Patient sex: M
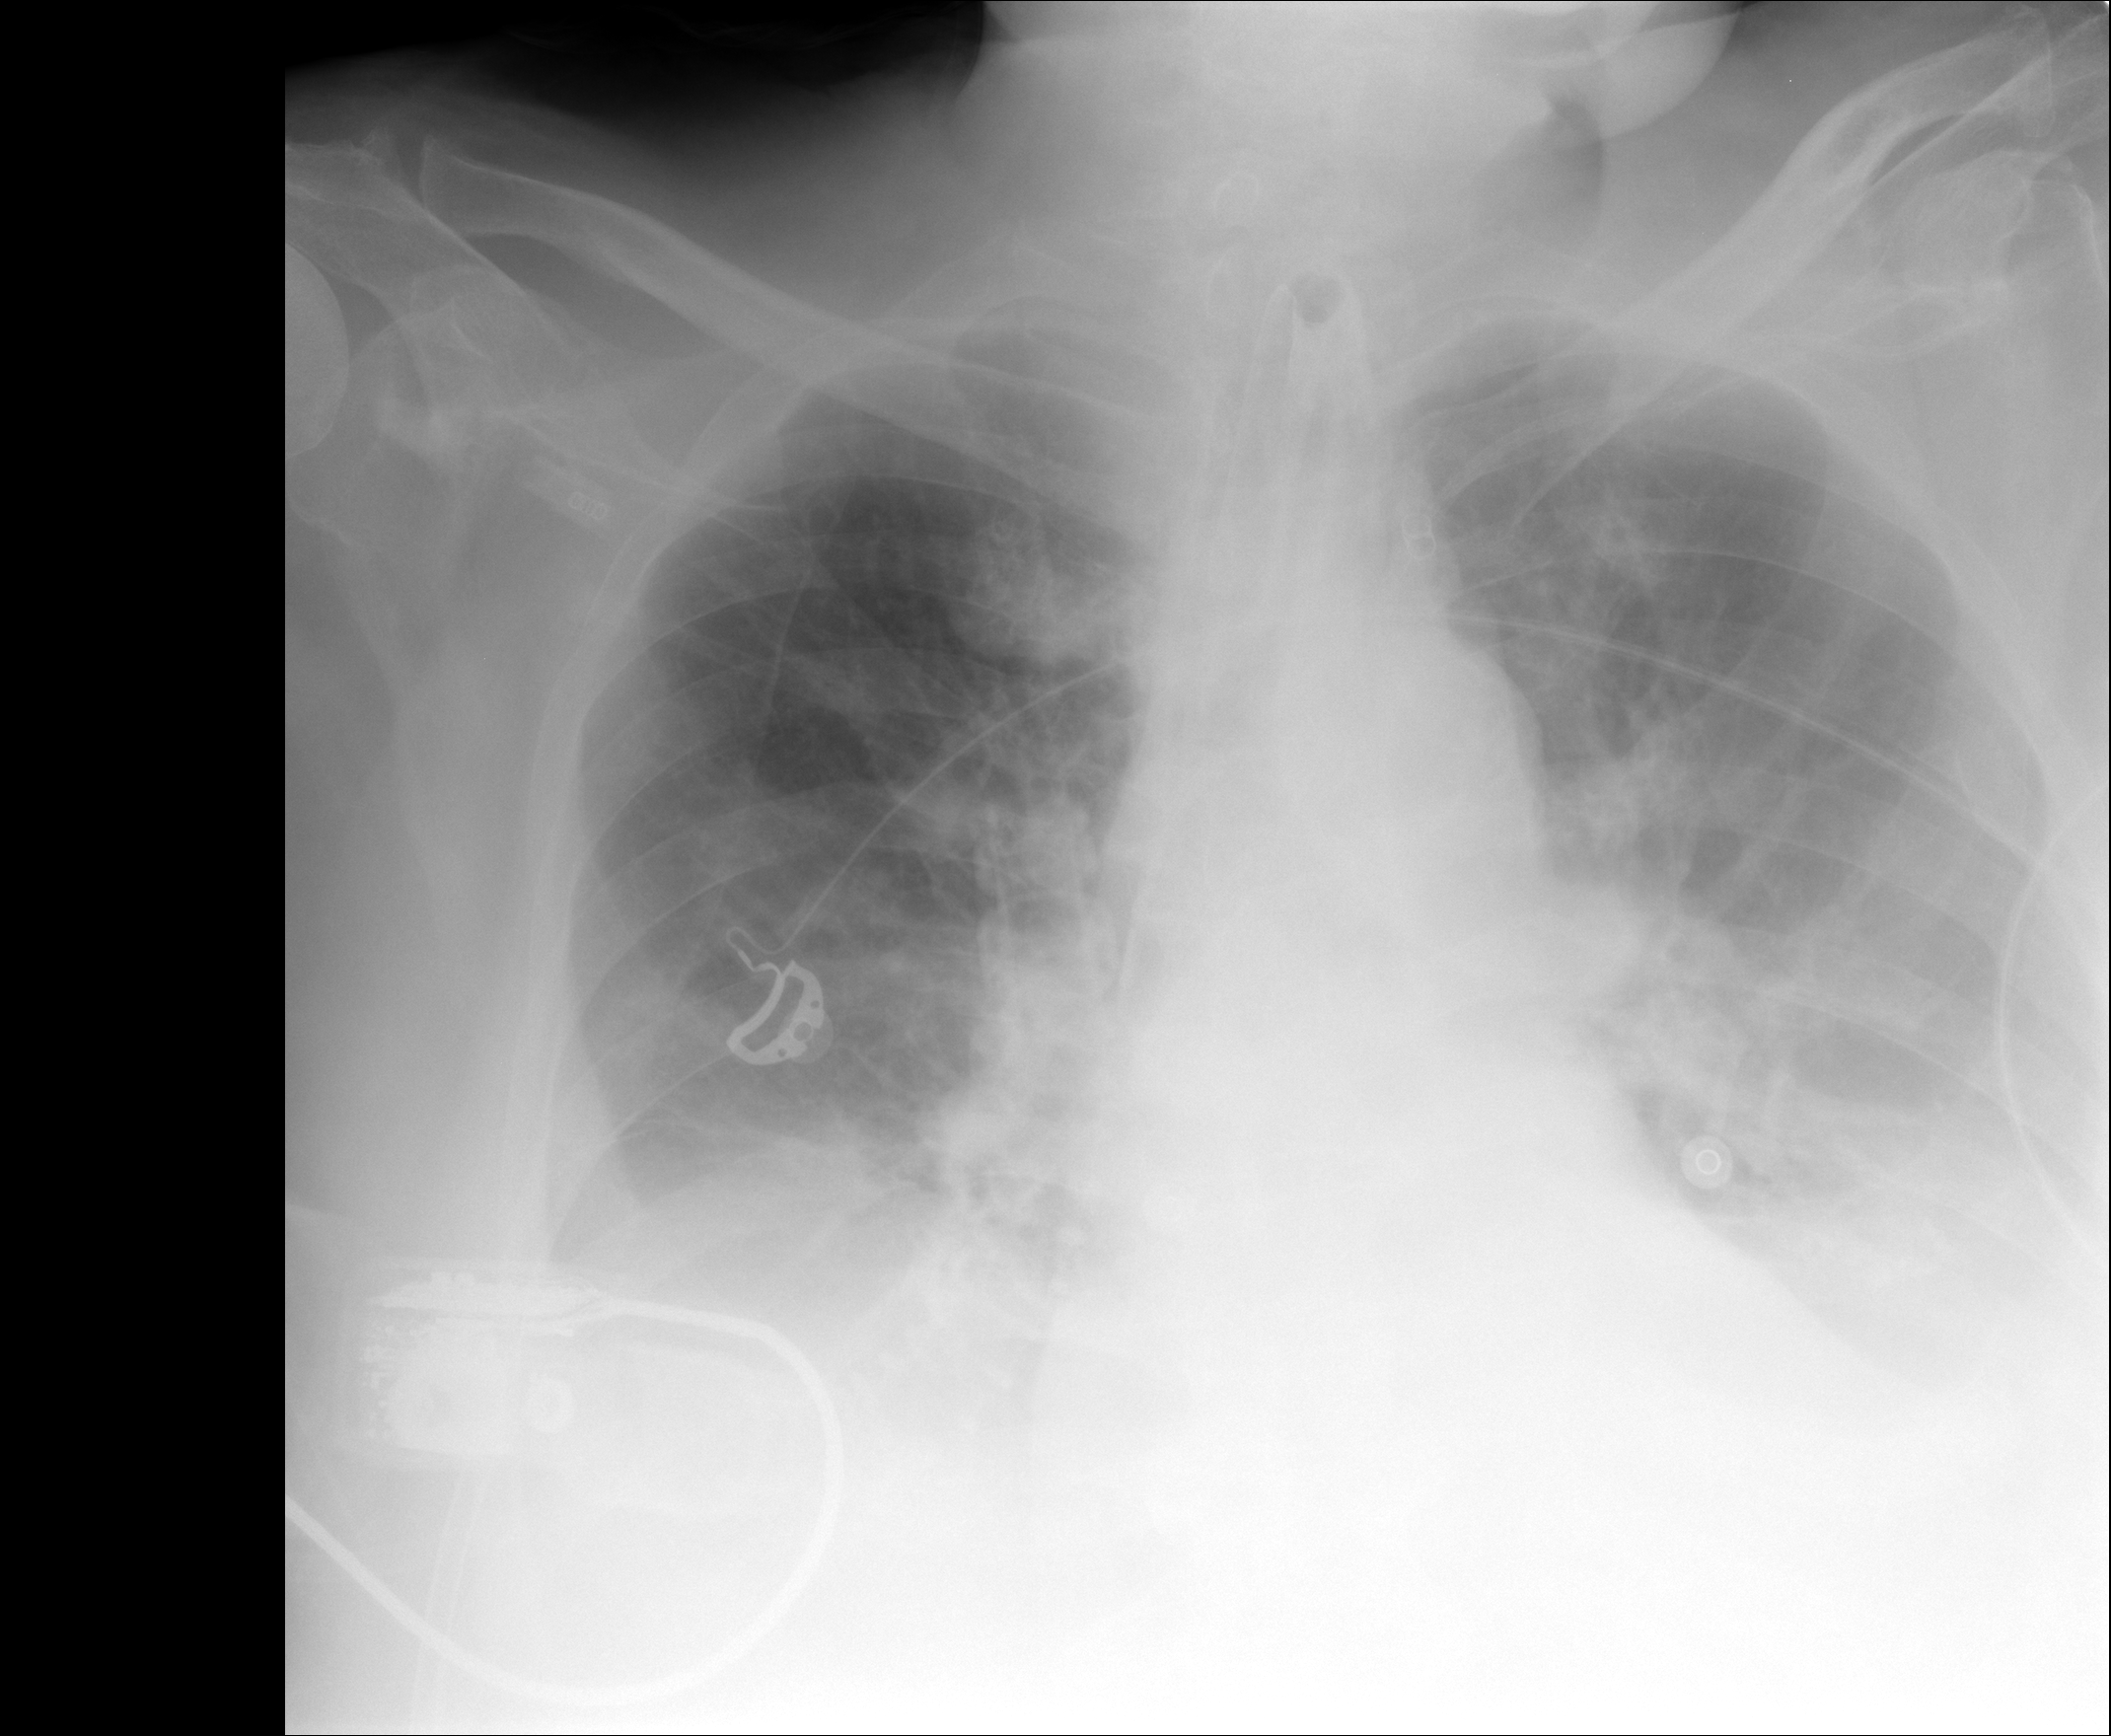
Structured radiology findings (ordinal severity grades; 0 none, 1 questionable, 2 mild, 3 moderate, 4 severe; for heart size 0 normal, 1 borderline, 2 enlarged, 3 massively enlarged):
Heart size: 1
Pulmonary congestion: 2
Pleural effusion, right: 3
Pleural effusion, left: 3
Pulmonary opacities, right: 2
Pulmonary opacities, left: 2
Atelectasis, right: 2
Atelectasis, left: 2